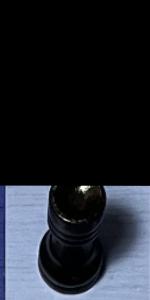
Label: Rook_Black